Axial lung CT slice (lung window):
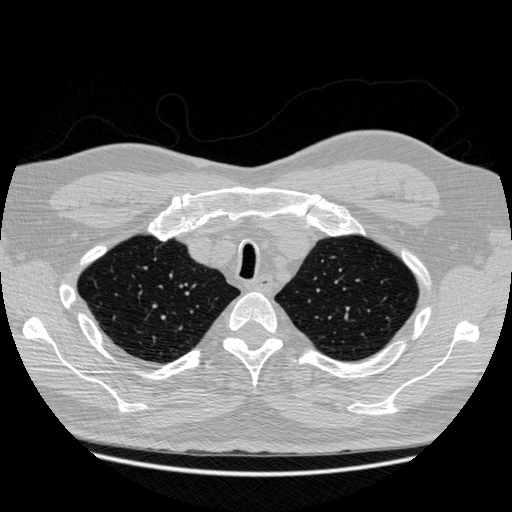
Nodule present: no